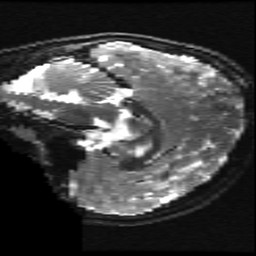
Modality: T2w
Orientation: sagittal
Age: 9
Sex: male
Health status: ill
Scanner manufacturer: ge
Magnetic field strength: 3 T
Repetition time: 7.5 s
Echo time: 0.1007 s